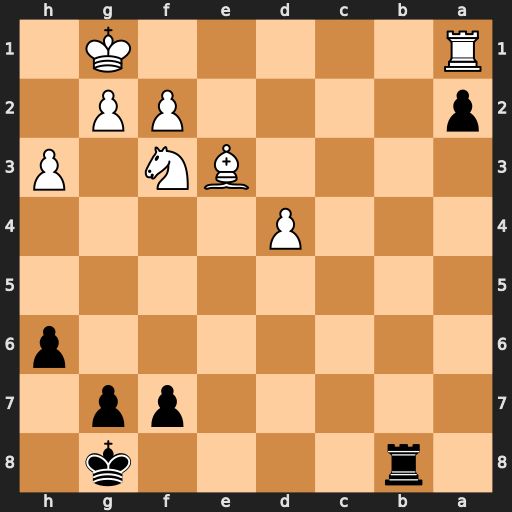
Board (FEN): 1r4k1/5pp1/7p/8/3P4/4BN1P/p4PP1/R5K1
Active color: b
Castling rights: -
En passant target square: -
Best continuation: Rb1+ Rxb1 axb1=Q+